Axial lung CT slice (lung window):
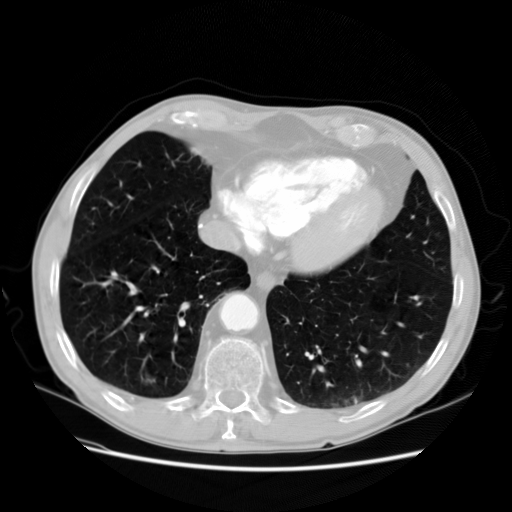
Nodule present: yes
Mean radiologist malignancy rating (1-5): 2